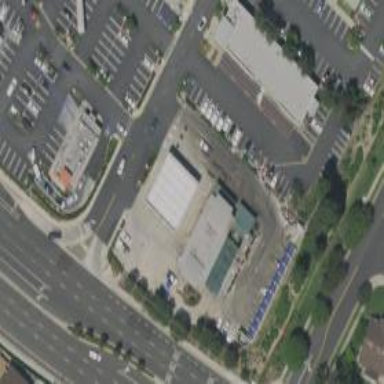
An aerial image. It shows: Convenience shop.